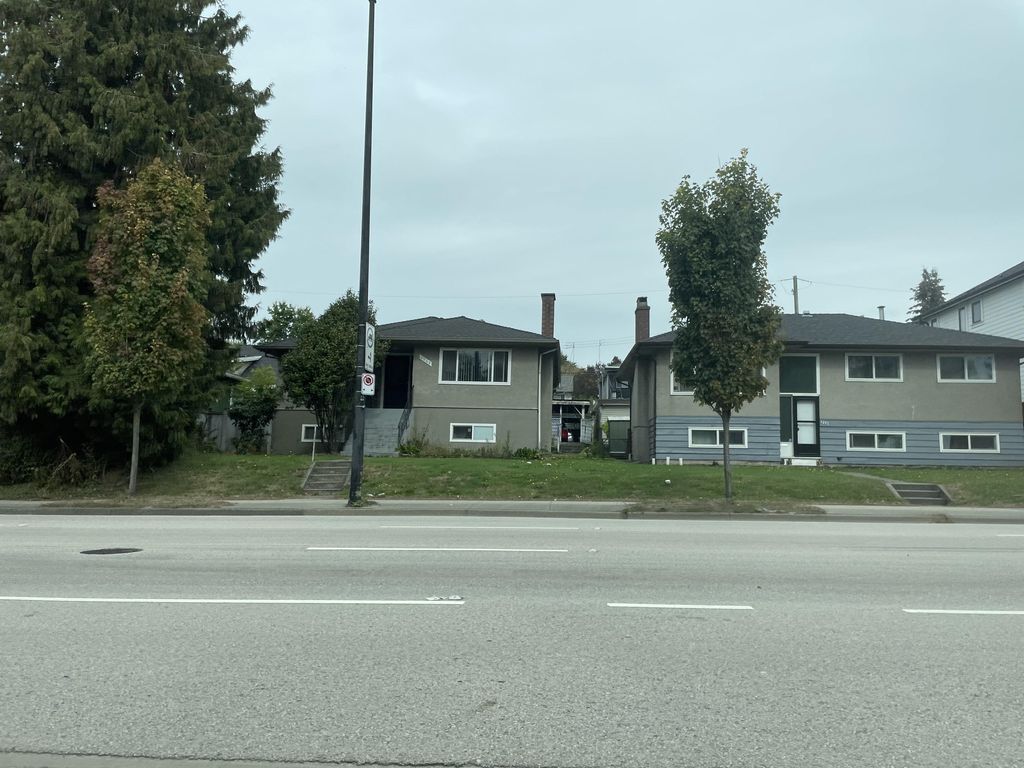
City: vancouver